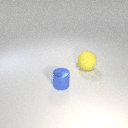
large yellow rubber sphere to the right of small blue metal cylinder